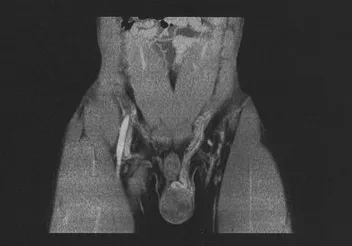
Computed tomography findings in the patient. A partially enhanced localized tumor was detected in his left testis, with no distant metastasis or lymph node swelling.
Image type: radiology (ct)